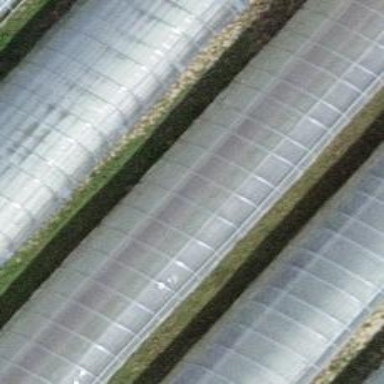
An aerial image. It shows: Greenhouse.